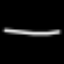
Label: line